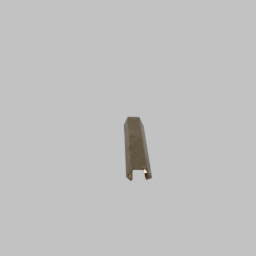
Label: lighting